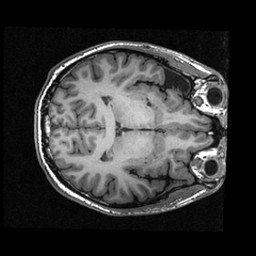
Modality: T1w
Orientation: axial
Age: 22
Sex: male